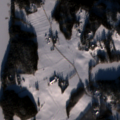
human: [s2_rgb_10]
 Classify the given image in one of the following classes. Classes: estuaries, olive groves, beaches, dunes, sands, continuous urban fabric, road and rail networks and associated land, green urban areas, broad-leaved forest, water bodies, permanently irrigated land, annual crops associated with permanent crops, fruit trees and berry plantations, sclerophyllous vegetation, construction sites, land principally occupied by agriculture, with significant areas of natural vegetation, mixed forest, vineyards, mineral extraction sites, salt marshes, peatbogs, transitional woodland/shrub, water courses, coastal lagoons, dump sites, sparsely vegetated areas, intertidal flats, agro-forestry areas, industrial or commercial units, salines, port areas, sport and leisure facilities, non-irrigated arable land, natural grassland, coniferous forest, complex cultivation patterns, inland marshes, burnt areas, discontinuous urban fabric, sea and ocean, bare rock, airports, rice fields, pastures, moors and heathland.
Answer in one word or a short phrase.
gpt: discontinuous urban fabric, land principally occupied by agriculture, with significant areas of natural vegetation, mixed forest, water bodies